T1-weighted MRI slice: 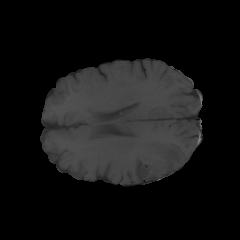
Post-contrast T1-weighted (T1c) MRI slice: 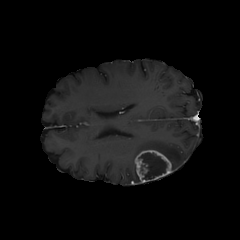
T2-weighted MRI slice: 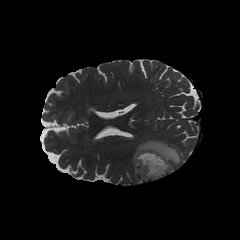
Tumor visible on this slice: yes